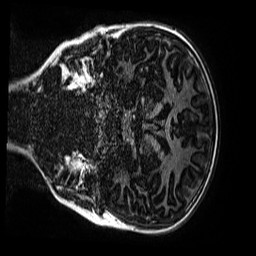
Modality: MP2RAGE
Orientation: coronal
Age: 10
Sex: female
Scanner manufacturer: siemens
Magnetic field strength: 3 T
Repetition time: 4 s
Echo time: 0.00299 s